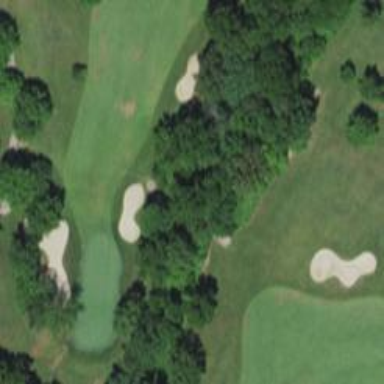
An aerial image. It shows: Pathway for golfing.